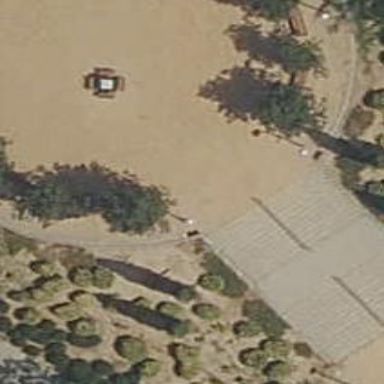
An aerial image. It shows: Bench for seating.